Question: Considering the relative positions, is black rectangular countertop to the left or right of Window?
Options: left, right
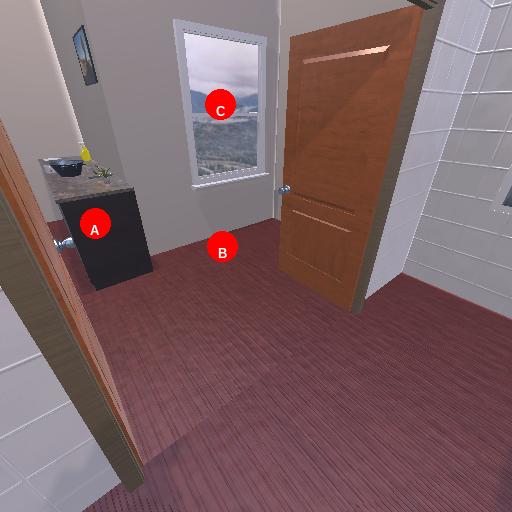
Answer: left